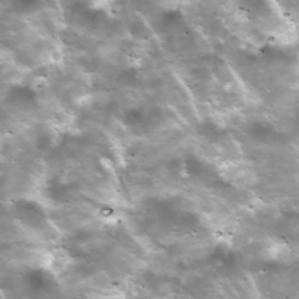
Label: non_frost